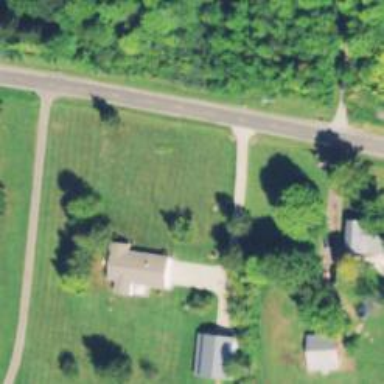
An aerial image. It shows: Driveway leading to service road.